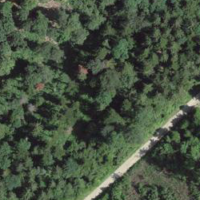
EUNIS habitat code: 44
Species observed at this site:
Tussilago farfara